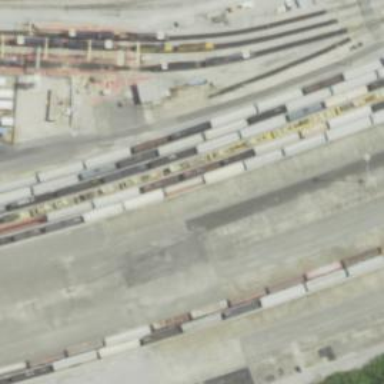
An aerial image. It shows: Railway yard in service.